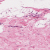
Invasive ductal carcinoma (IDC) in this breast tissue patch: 0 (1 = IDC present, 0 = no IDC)